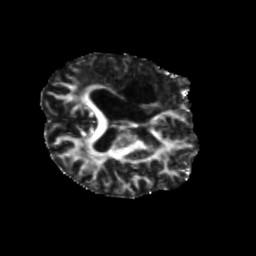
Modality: FA
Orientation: axial
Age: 57
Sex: male
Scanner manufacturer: siemens
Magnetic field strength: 3 T
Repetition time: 5.25 s
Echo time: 0.08 s